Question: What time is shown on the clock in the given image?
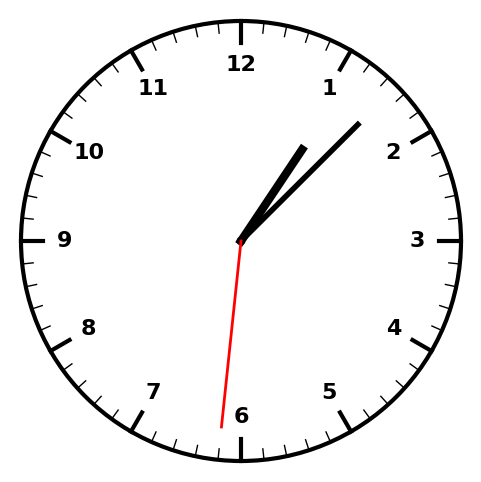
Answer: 01:07:31